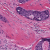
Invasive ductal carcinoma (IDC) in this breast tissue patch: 0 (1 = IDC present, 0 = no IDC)